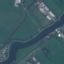
Land use / land cover: River